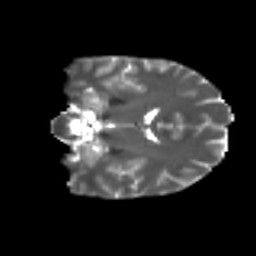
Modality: T2w
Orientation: coronal
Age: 37
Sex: female
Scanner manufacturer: ge
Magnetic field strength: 3 T
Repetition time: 7.8 s
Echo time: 0.0607 s